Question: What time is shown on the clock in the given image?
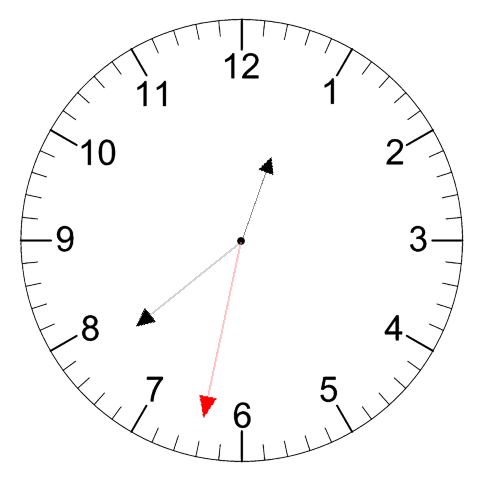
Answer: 12:38:32